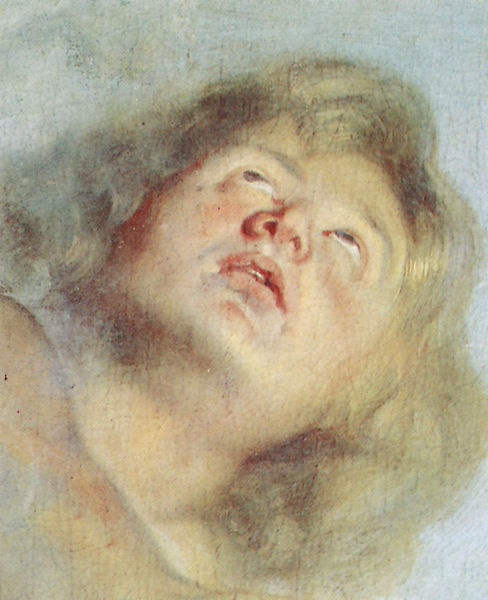
Titel: Großes Jüngstes Gericht
Künstler: Peter Paul Rubens
Institution: München, Bayrische Staatsgemäldesammlungen
Schlagwörter: gemälde, kopf, mann, nackt, rubens, mädchen, ausschnitt, frau, mund, nase, pastell, zeichnung, blick, malerei, blond, augen, barock, gesicht, porträt, öl, haare, lippen, locken, hellblau, ölgemälde, junge, oben, jüngling, untersicht, ätherisch, ängstlich, ängslich